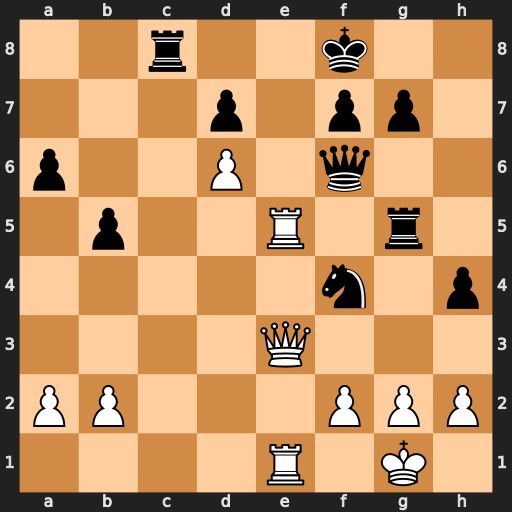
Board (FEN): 2r2k2/3p1pp1/p2P1q2/1p2R1r1/5n1p/4Q3/PP3PPP/4R1K1
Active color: w
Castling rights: -
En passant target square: -
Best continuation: Re8+ Rxe8 Qxe8#